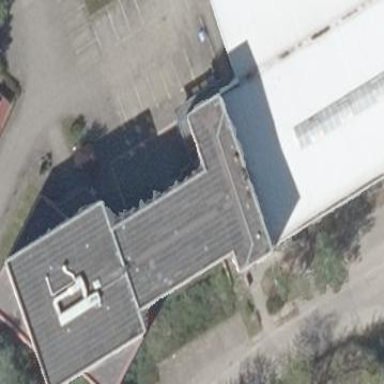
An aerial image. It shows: Commercial building.